Question: >
There were just some reports in my VS Project which I could not open and throws an error as:

>
This project was a migration from VS 2005 to VS 2012 and Crystal Reports to Visual Studio.NET to SAP Crystal Report Developer Version for Visual Studio.NET 13.0.6.
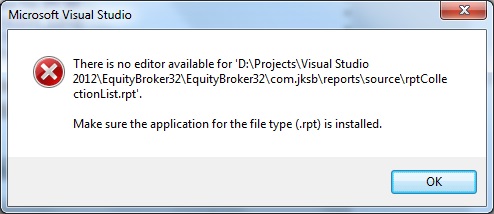
Answer: I figured it out by my self. Answer is what I responded in SAP Crystal Report Forum <URL>